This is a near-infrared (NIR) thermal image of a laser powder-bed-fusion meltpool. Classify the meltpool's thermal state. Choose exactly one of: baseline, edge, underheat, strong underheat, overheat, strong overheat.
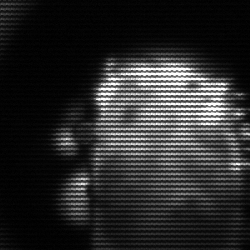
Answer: baseline